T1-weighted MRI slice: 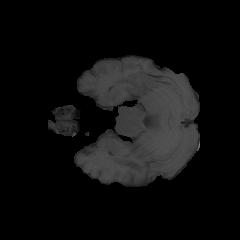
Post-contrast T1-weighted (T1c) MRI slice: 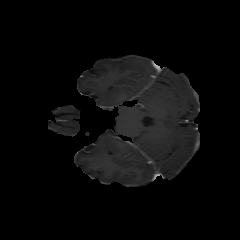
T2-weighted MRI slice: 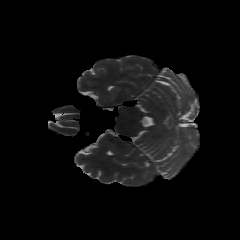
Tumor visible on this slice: no